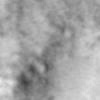
Label: no_change